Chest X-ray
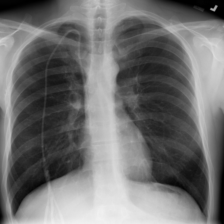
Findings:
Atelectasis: negative
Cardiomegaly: negative
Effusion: negative
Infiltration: negative
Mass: negative
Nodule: negative
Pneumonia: negative
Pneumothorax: negative
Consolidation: negative
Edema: negative
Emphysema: negative
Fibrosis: negative
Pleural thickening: negative
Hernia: negative